Field crop: maize
Growth stage: 2
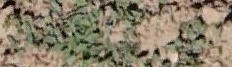
Species: convolvulus